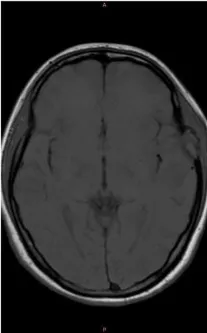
MRI Examination. (A) The lesion in the left temporal region exhibits isointensity on T1-weighted images.
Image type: radiology (mri)